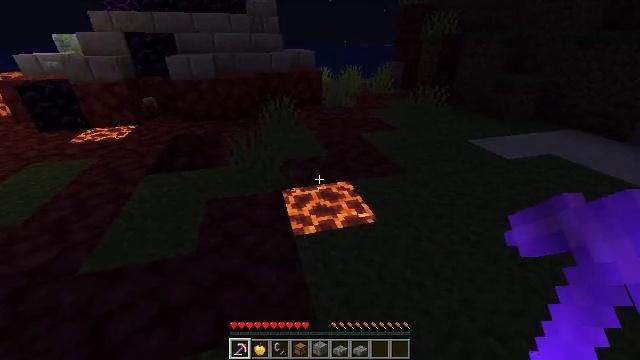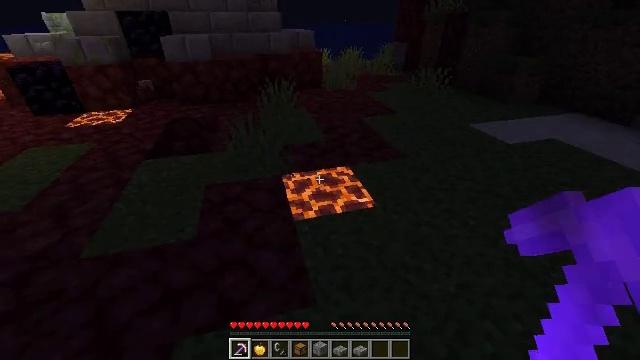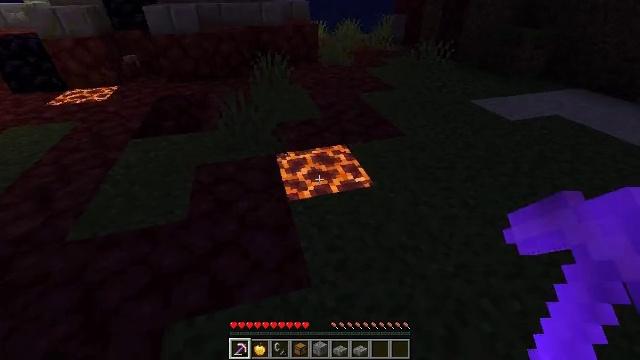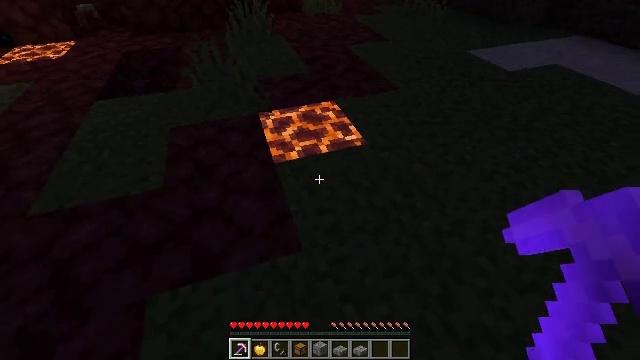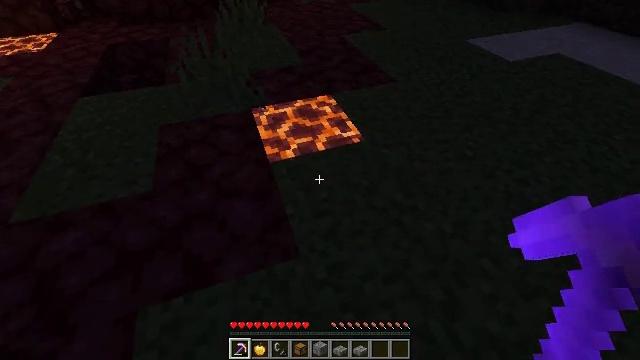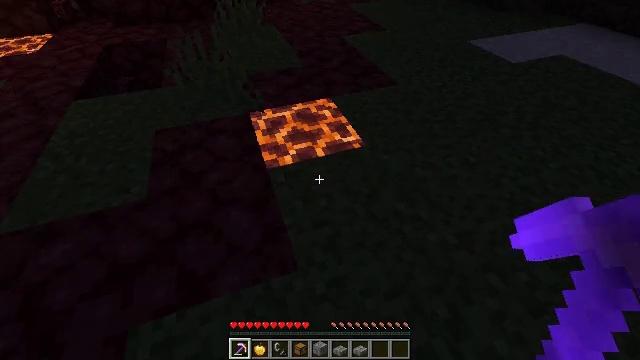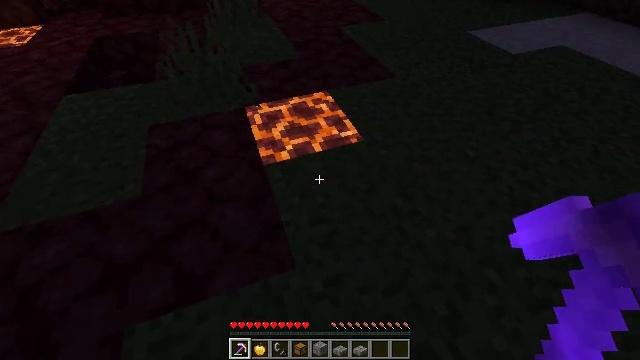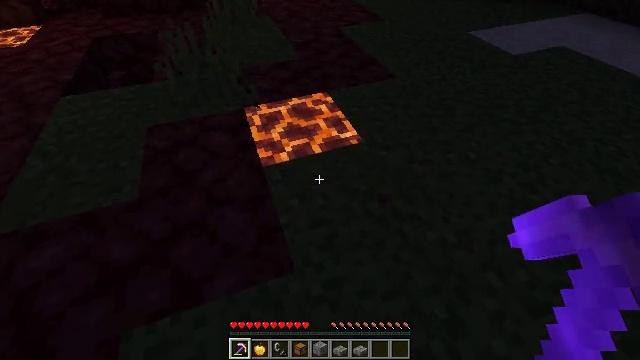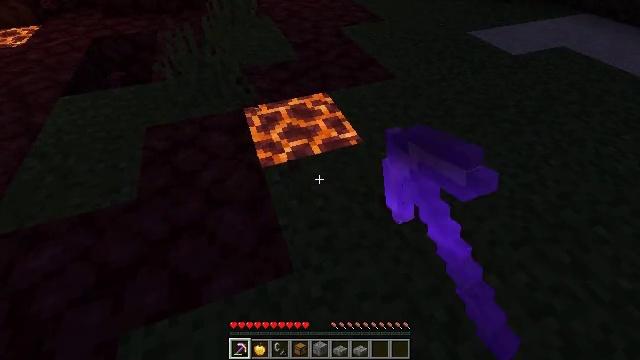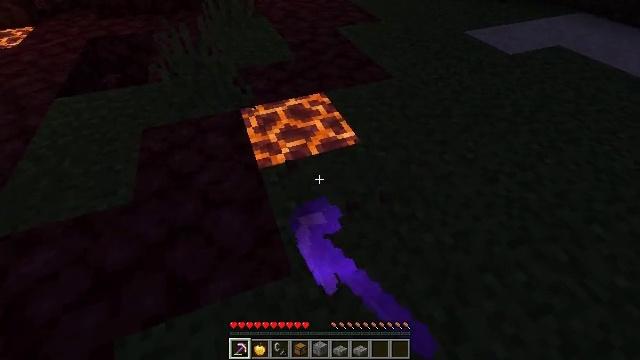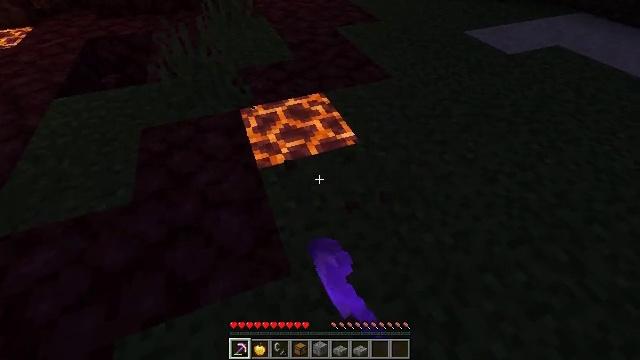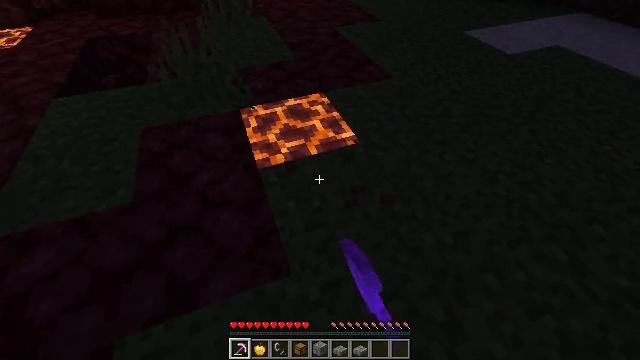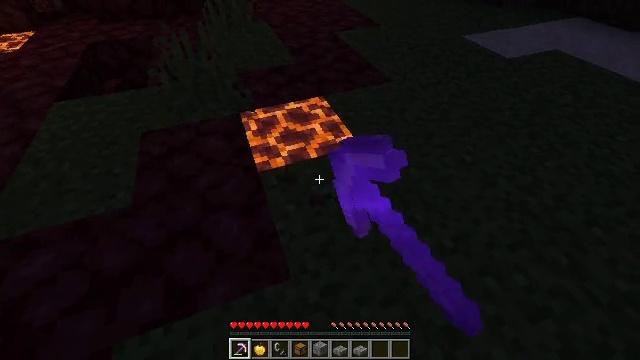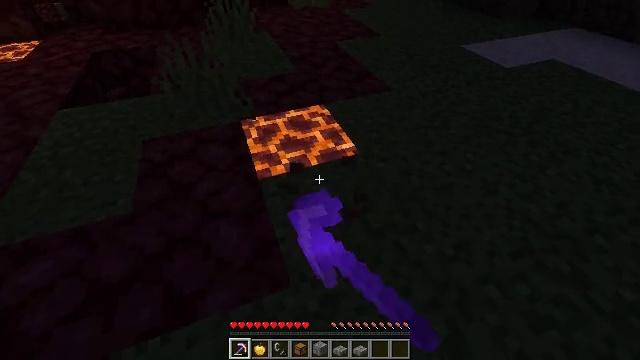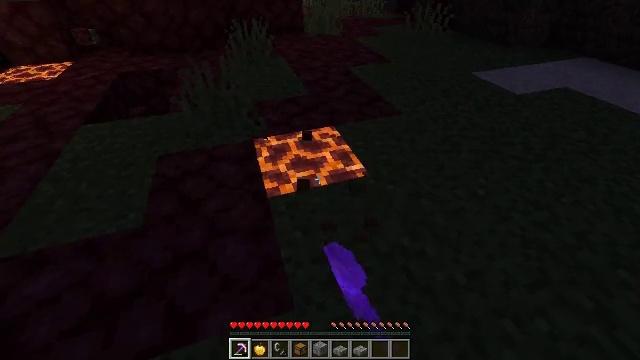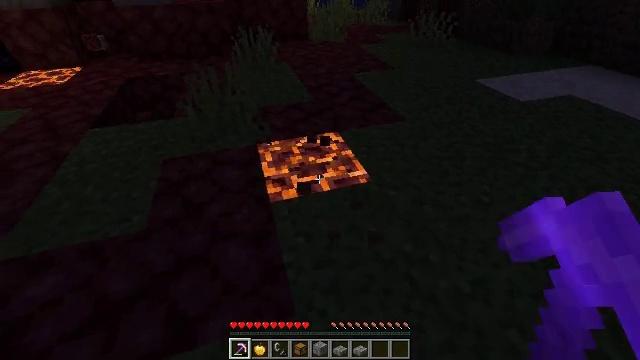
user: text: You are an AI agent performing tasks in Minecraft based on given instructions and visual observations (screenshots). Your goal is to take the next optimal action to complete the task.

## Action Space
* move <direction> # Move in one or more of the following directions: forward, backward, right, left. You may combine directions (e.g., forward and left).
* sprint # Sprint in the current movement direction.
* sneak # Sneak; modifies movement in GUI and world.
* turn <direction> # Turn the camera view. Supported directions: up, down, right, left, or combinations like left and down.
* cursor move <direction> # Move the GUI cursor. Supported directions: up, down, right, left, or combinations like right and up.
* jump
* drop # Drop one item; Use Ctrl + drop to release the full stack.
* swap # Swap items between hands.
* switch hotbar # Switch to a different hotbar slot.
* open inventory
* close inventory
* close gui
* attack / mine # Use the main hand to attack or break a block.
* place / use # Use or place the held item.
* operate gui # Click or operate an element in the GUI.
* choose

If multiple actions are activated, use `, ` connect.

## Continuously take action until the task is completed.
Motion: motion action
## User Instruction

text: Mine magma blocks for light and decoration.
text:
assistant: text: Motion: move forward, turn down
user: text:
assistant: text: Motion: move forward, turn down
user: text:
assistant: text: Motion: move forward, turn right and down
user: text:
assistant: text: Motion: turn right and down
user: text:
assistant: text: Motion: no_op
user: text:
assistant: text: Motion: turn down
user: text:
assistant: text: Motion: attack / mine
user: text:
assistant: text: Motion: attack / mine
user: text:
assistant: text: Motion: attack / mine
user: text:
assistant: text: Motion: attack / mine
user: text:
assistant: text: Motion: attack / mine
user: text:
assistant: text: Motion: attack / mine
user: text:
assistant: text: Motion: turn up, attack / mine
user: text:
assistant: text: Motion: turn left and up, attack / mine
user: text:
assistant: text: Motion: turn up, attack / mine
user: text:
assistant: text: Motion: move forward, attack / mine
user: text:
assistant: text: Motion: move forward, attack / mine
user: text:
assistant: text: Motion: move forward, attack / mine
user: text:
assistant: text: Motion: turn down, attack / mine
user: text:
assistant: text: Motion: attack / mine
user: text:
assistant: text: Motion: attack / mine